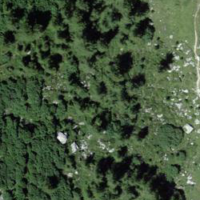
EUNIS habitat code: 31
Species observed at this site:
Polystichum lonchitis
Asplenium viride